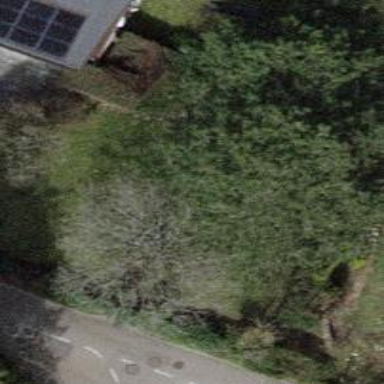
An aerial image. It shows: Evergreen needle-leaved tree.